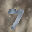
Label: 7